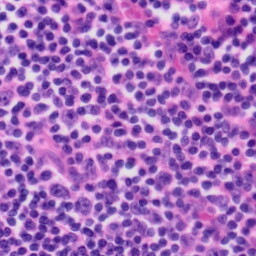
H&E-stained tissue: Tonsil